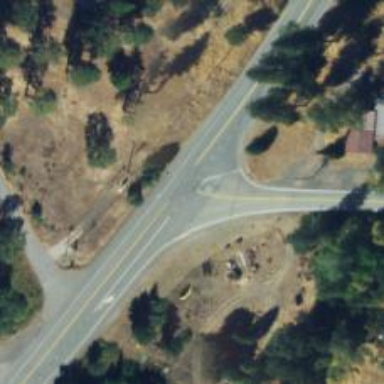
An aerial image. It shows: Road with stop sign.